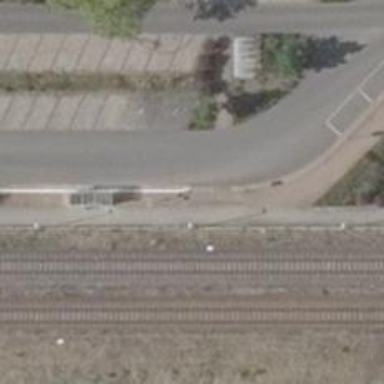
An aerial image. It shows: Platform for public transport with shelter.